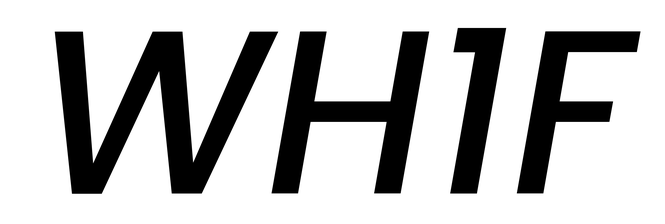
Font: Poppins-MediumItalic